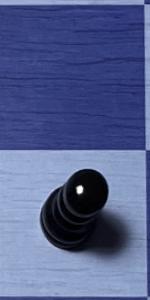
Label: Pawn_Black